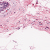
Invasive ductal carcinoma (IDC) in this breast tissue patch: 0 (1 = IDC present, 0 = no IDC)